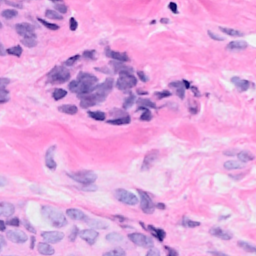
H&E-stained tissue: Breast